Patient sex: M
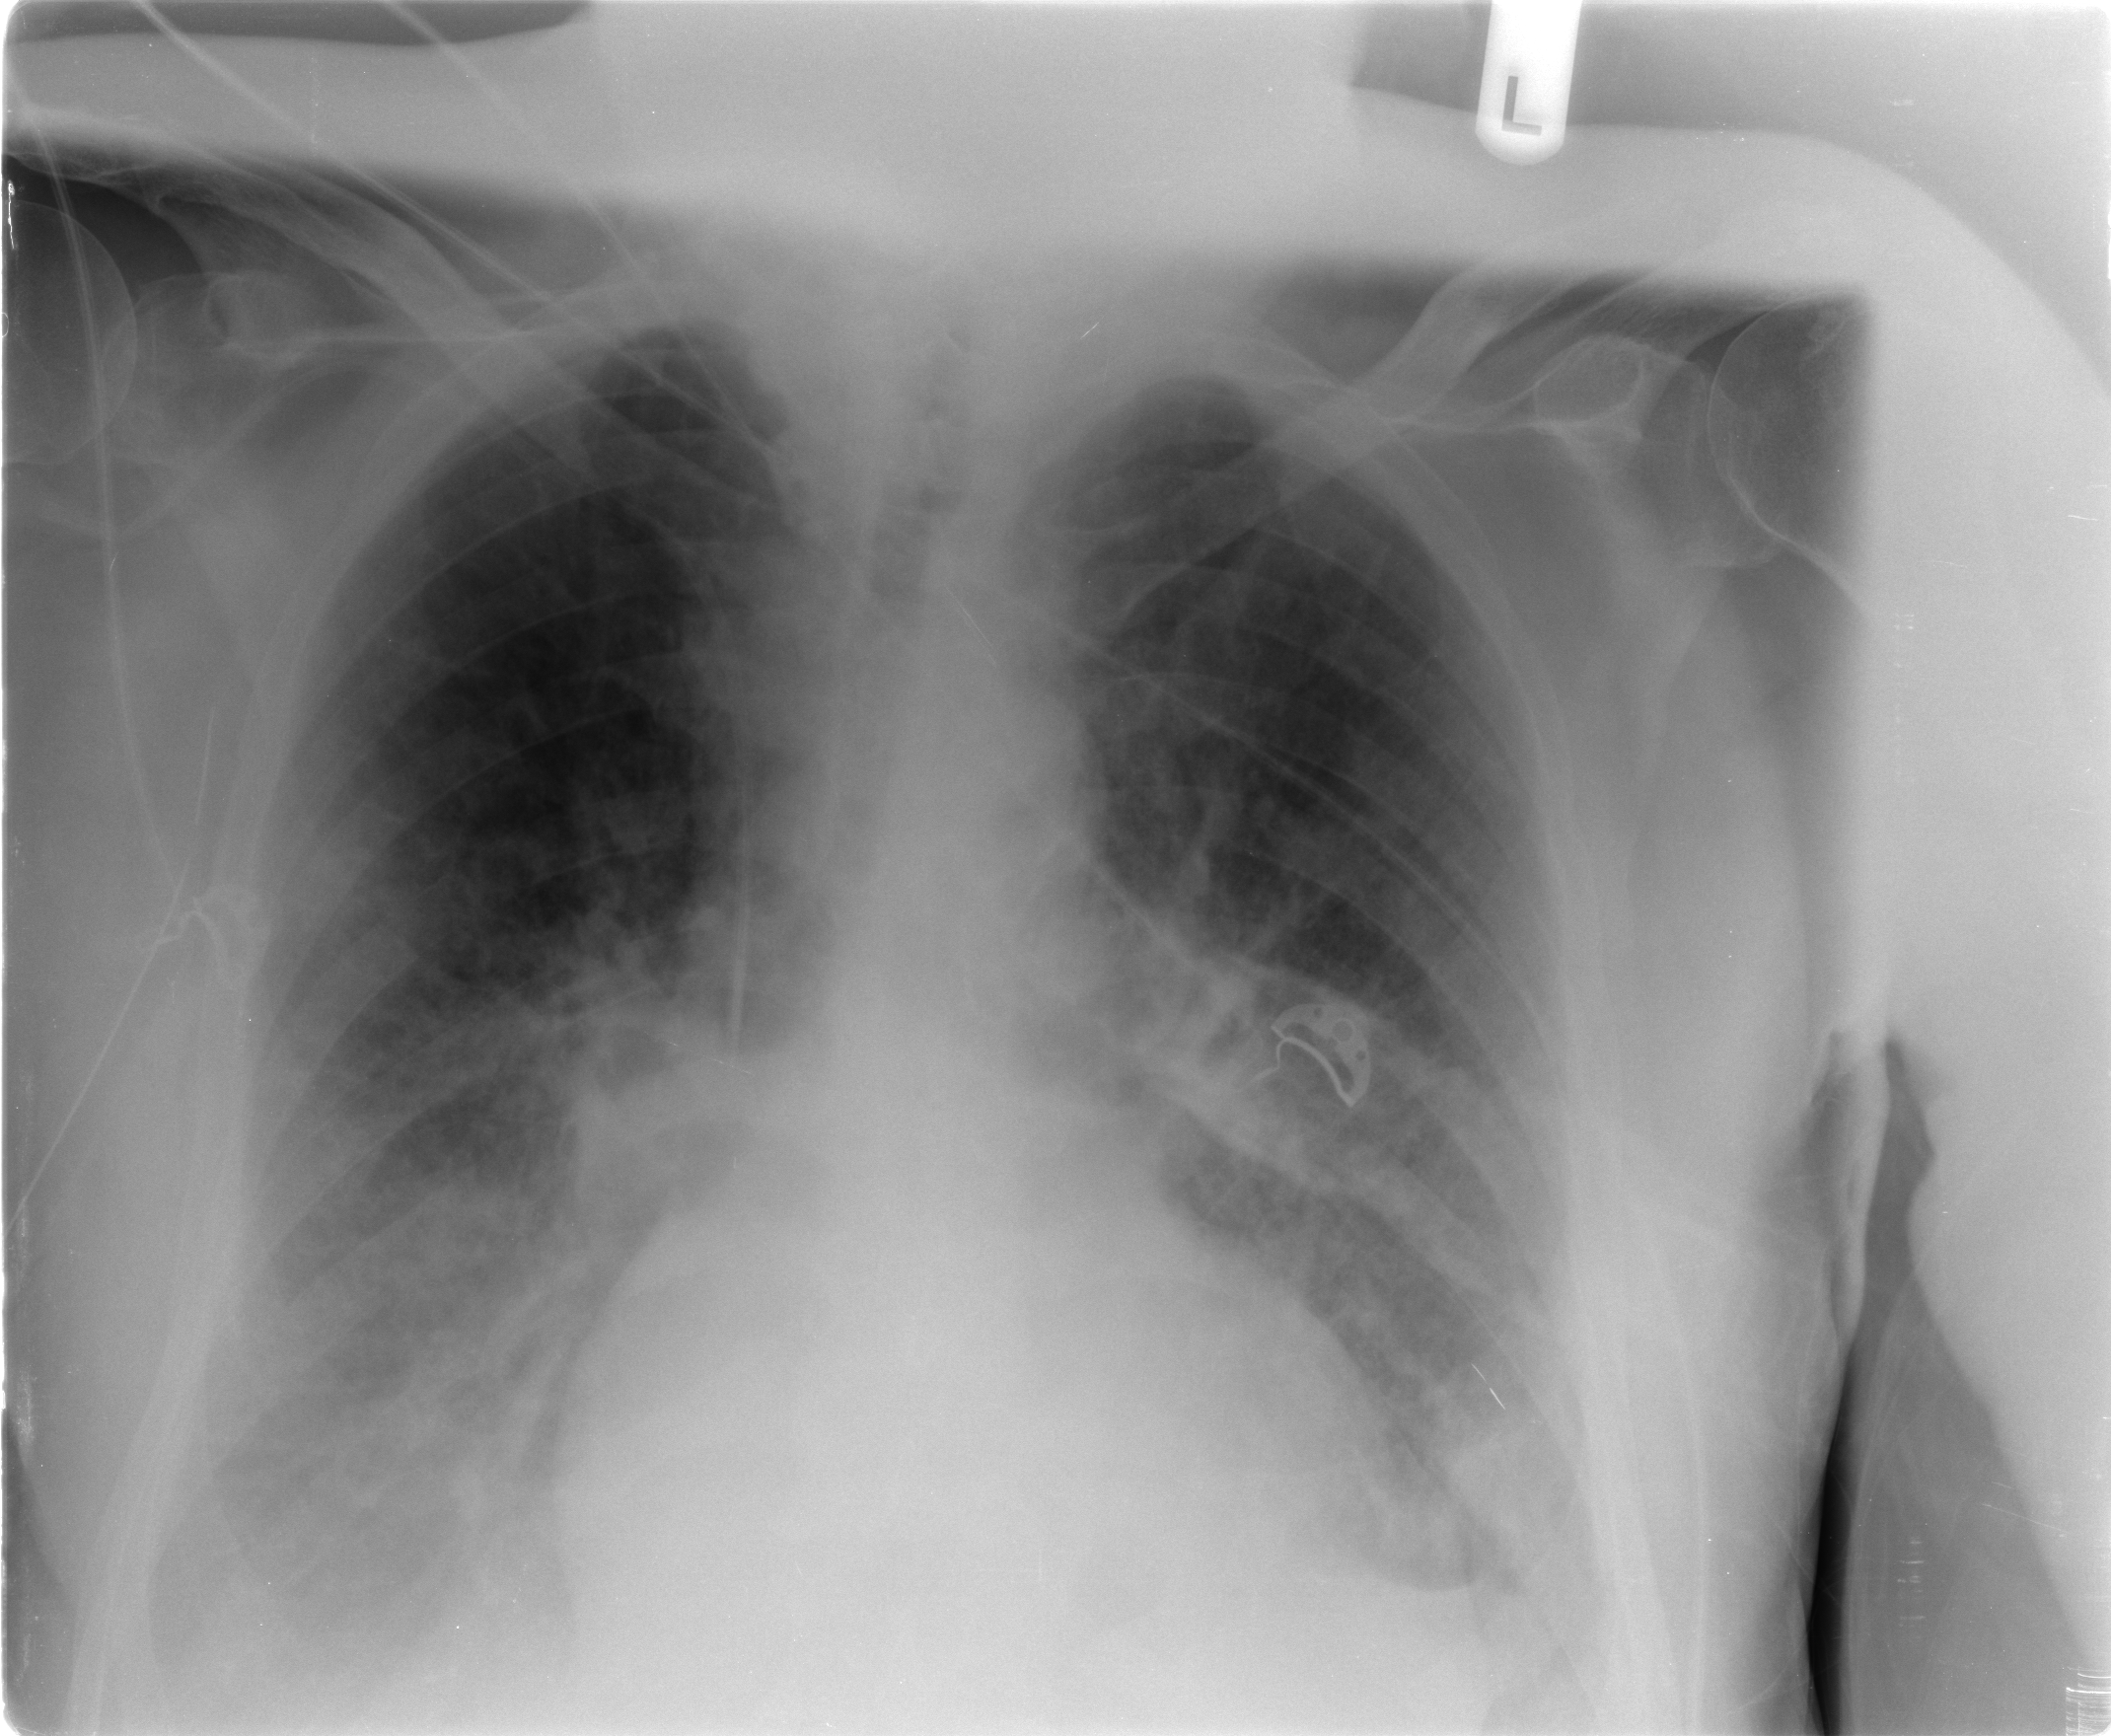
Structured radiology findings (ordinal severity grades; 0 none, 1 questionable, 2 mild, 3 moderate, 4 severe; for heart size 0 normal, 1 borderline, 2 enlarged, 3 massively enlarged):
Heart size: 2
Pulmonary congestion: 3
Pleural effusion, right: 3
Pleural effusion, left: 3
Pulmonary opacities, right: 2
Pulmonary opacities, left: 2
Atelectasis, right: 3
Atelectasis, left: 3